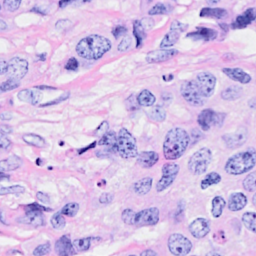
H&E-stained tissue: Breast